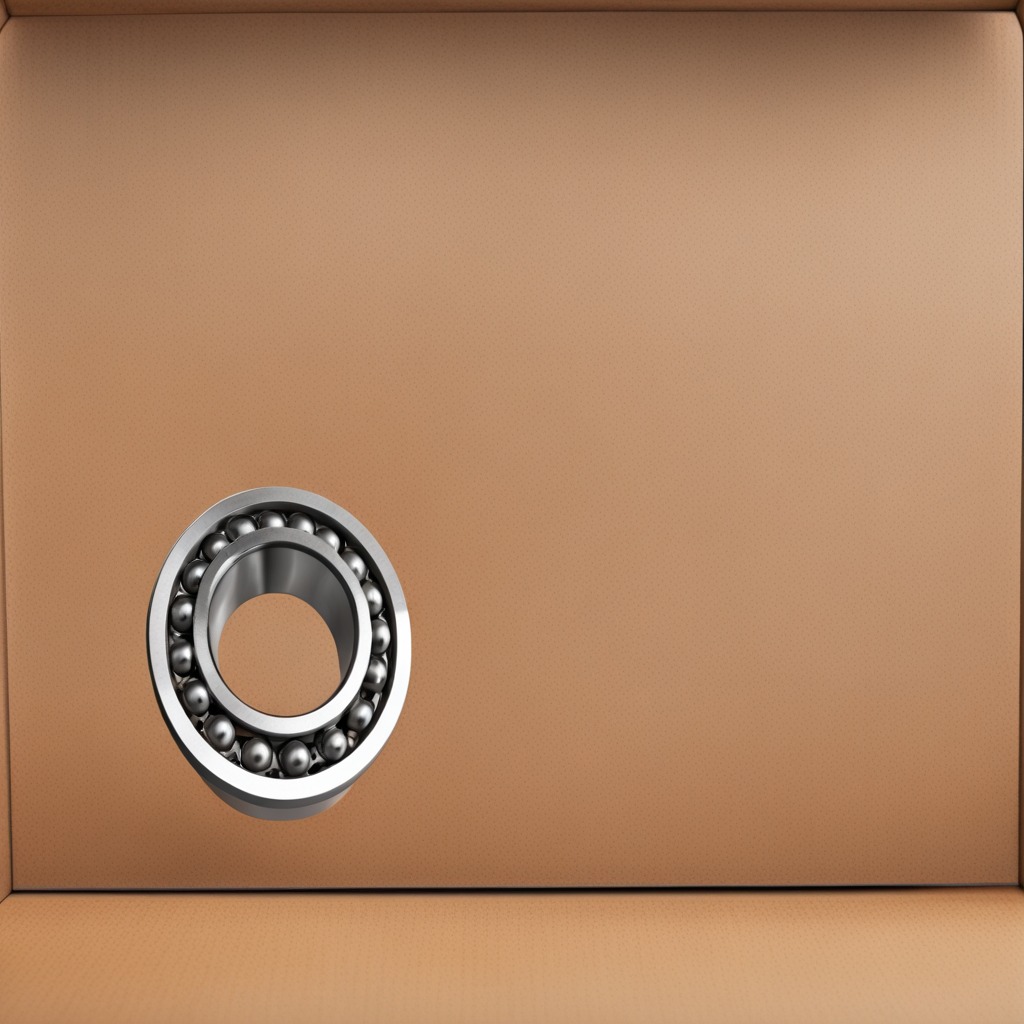
A metal ball bearing is lying on a cardboard box surface in an outdoor workshop during daytime bright natural light soft shadows slightly creased but